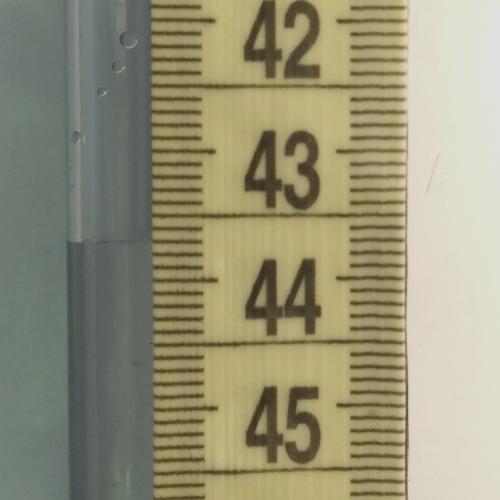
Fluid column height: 43.7 cm